Question: I want to display dialog box that contains properties of an X509 Cert. That box includes three tabs:
1. General
2. Details
3. Certification path
As in this image.

With C# i use a statement:
'''
X509Certificate2UI.DisplayCertificate(X509Certificate2 cert);
'''
But with Java, I can't find similar statement!
How can I display a dialog box that contains the properties of an X.509 certificate?
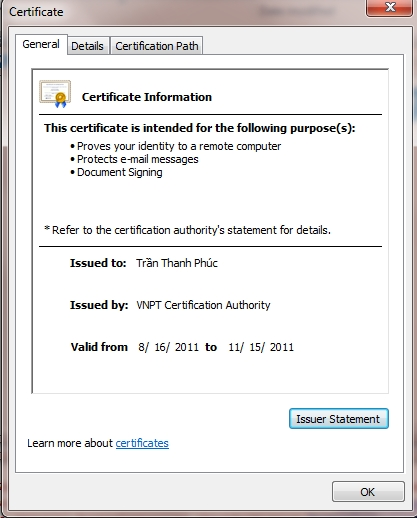
Answer: As far as I could track, the .NET will use following function to display the cert information:
'''
[StructLayout(LayoutKind.Sequential, CharSet=CharSet.Unicode)]
internal class CRYPTUI_VIEWCERTIFICATE_STRUCTW
{
internal uint dwSize;
internal IntPtr hwndParent;
internal uint dwFlags;
internal string szTitle;
internal IntPtr pCertContext;
internal IntPtr rgszPurposes;
internal uint cPurposes;
internal IntPtr pCryptProviderData;
internal bool fpCryptProviderDataTrustedUsage;
internal uint idxSigner;
internal uint idxCert;
internal bool fCounterSigner;
internal uint idxCounterSigner;
internal uint cStores;
internal IntPtr rghStores;
internal uint cPropSheetPages;
internal IntPtr rgPropSheetPages;
internal uint nStartPage;
public CRYPTUI_VIEWCERTIFICATE_STRUCTW();
}
[DllImport("cryptui.dll", CharSet=CharSet.Unicode, SetLastError=true)]
internal static extern bool CryptUIDlgViewCertificateW(
[In, MarshalAs(UnmanagedType.LPStruct)] CRYPTUI_VIEWCERTIFICATE_STRUCTW ViewInfo,
[In, Out] IntPtr pfPropertiesChanged);
'''
I am not a java expert, and unsure how is it possible to call Windows functions from java, but there must be a way. Look at MSDN for <URL> function, and you will know the details